【题型】填空题　【知识点】平面几何　【难度】easy
如图, 在 $4 \times 4$ 的正方形网格中, 点 $A, B, C$ 为网格线交点, $AD \perp BC$, 垂足为 $D$, 则 $\sin \angle BAD$ 的值为\_\_\_\_\_\_。

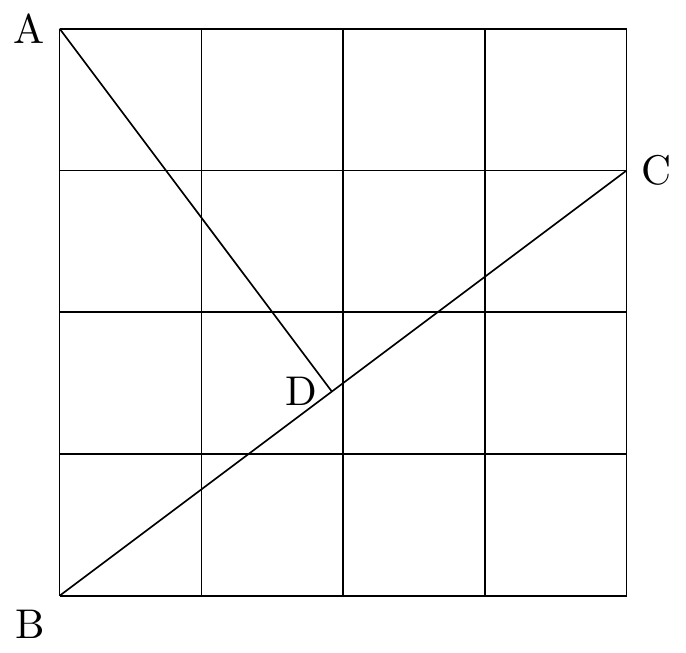
【解答】
解：如图, 在 $\text{Rt}\triangle BCE$ 中, $BE = 4$, $CE = 3$, $\angle BEC = 90^\circ$,

$\therefore BC = \sqrt{BE^2 + CE^2} = 5$,

$\because AD \perp BC$,

$\therefore \angle BAD + \angle ABC = 90^\circ$,

又 $\because \angle CBE + \angle ABC = 90^\circ$,

$\therefore \angle BAD = \angle CBE$,

$\therefore \sin \angle BAD = \sin \angle CBE = \frac{CE}{BC} = \frac{3}{5}$。

故答案为：$\frac{3}{5}$。
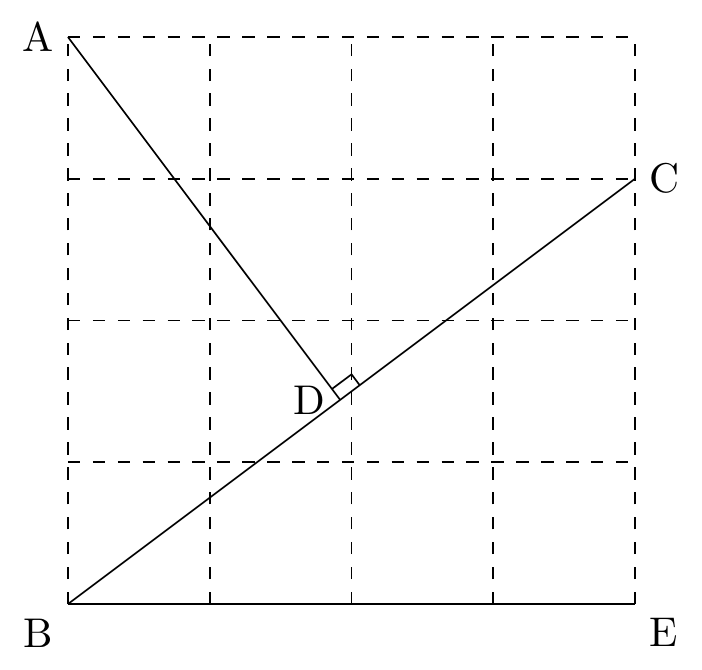